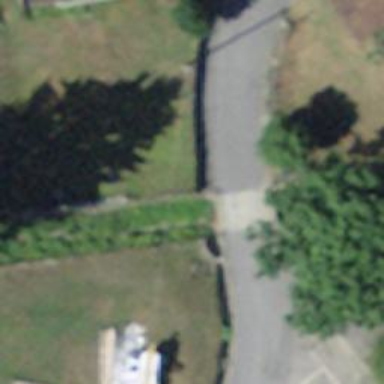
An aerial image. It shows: Residential road with asphalt surface that features bridge.